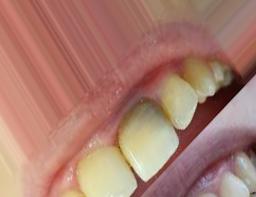
Condition: Tooth Discoloration